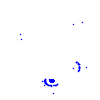
Particle: electron